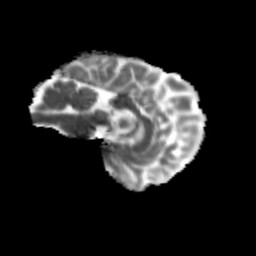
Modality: MD
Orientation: sagittal
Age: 57
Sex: male
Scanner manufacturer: siemens
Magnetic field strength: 3 T
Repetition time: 4.71 s
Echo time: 0.0906 s